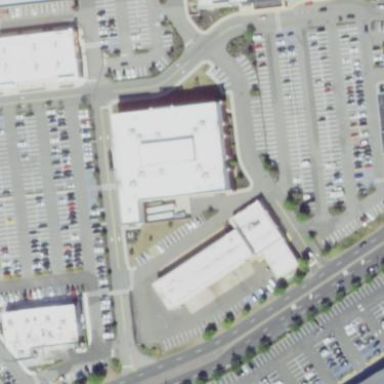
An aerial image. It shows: Commercial building.